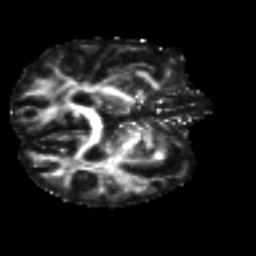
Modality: FA
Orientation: axial
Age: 43
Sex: male
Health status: ill
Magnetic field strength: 3 T
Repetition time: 9 s
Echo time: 0.093 s